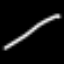
Label: line